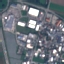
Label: Industrial